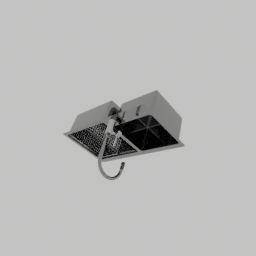
Label: appliances